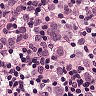
Metastatic tissue present: yes